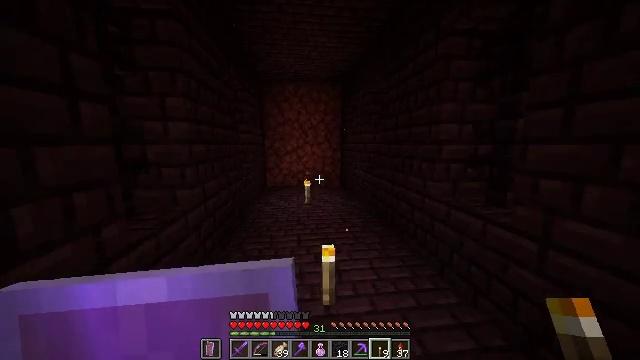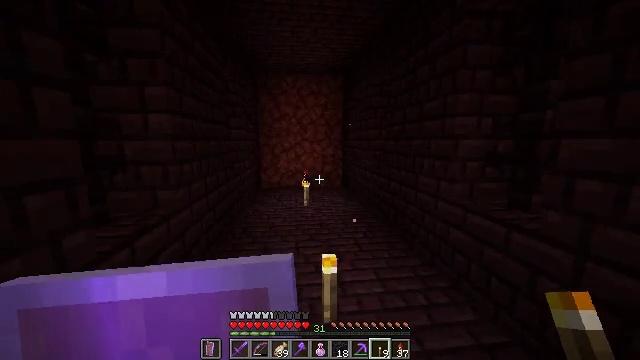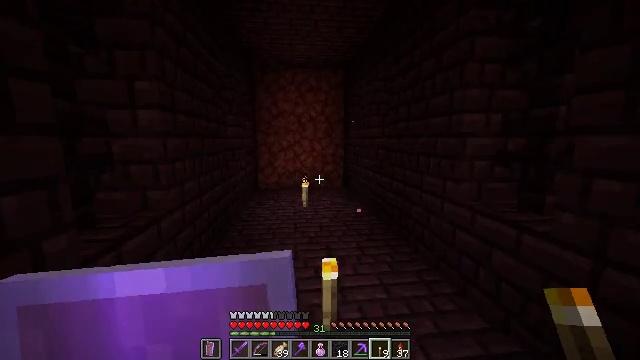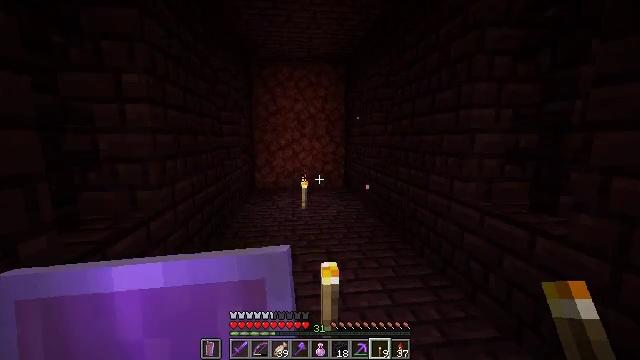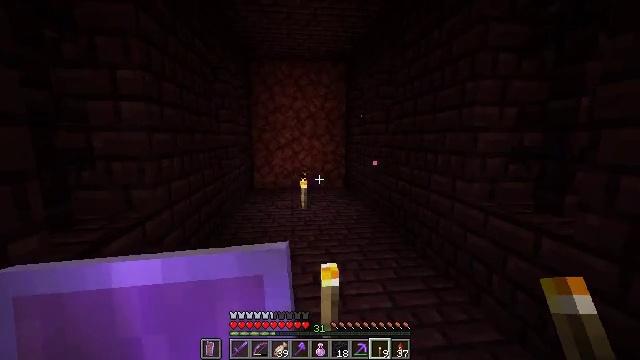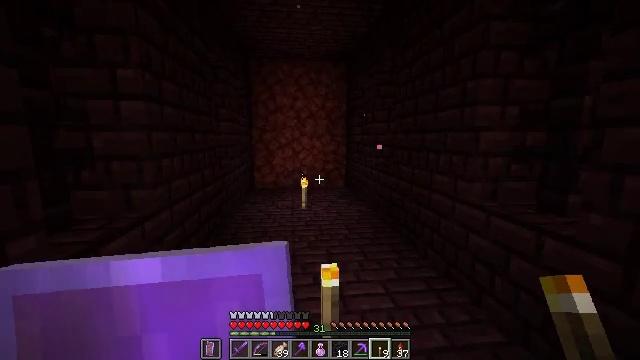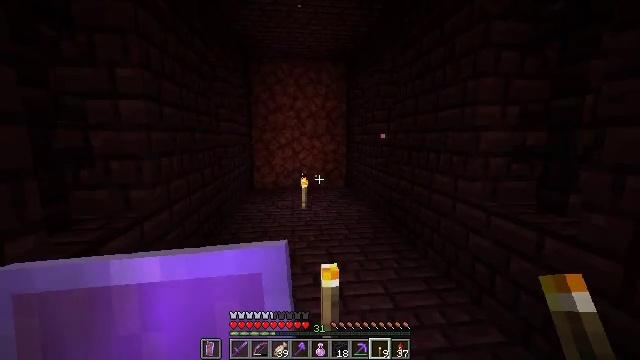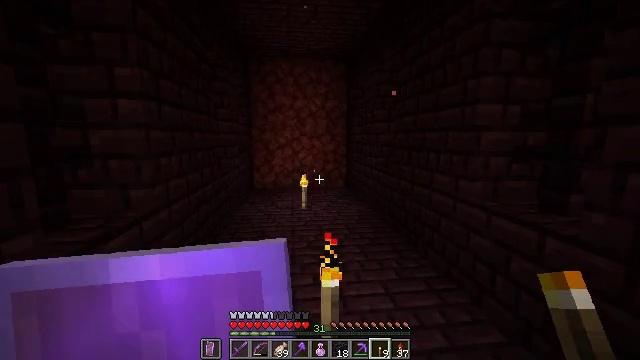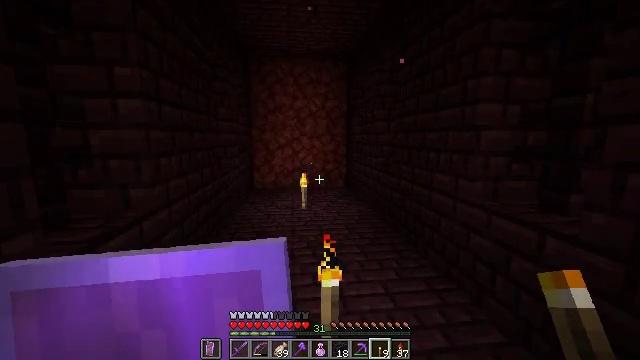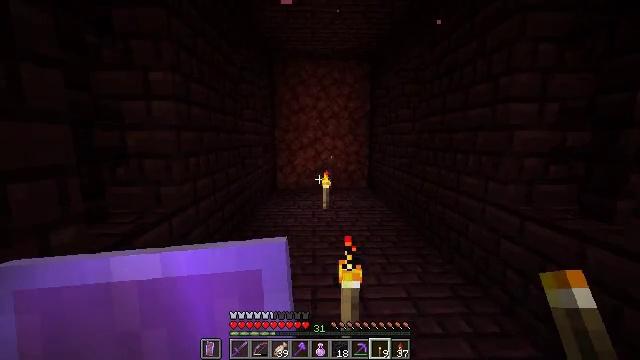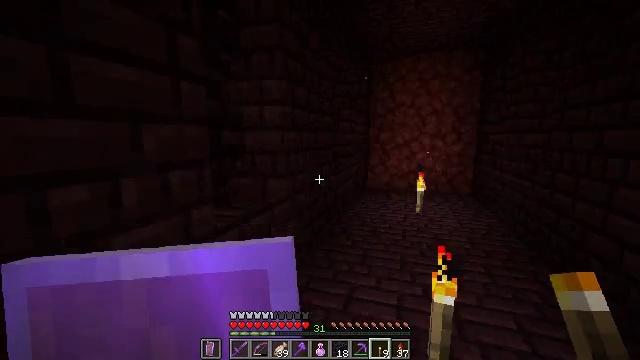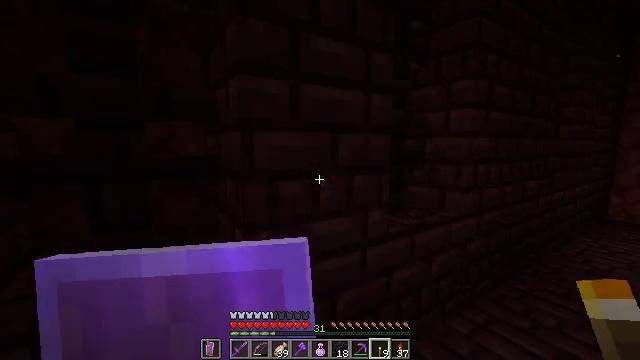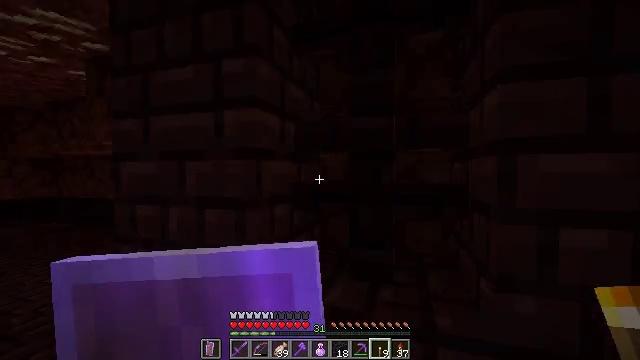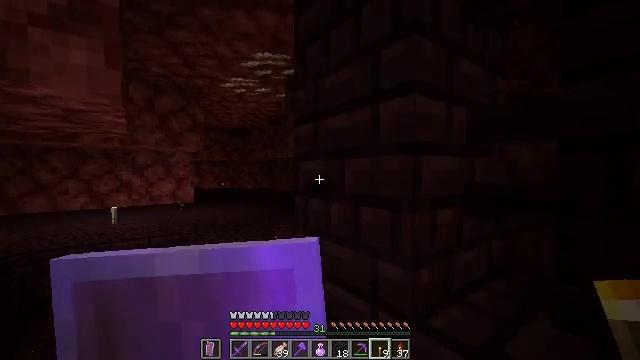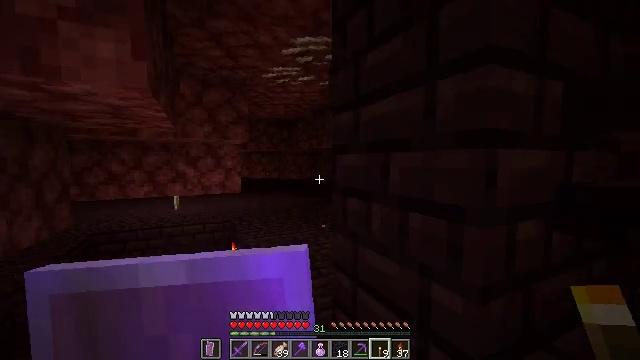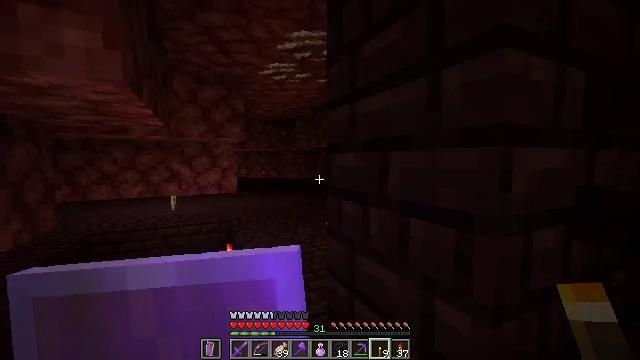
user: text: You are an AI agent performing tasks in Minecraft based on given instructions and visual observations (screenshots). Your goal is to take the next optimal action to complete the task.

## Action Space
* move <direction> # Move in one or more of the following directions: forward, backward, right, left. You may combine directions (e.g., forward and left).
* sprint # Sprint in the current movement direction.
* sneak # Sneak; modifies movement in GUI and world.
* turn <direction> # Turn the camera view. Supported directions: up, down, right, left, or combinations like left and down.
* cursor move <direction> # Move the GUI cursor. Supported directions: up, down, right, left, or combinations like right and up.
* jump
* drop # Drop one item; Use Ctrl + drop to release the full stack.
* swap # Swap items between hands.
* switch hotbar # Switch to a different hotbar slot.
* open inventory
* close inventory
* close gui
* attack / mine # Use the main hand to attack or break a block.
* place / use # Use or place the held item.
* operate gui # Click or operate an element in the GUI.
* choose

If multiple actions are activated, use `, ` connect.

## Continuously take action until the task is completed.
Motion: motion action
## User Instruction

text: Attack the chest to pick it up.
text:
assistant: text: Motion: no_op
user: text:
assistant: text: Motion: no_op
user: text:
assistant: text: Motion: no_op
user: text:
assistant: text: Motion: no_op
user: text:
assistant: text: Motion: no_op
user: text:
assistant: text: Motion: no_op
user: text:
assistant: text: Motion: no_op
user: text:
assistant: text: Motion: no_op
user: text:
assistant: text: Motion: turn left
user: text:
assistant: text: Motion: turn left
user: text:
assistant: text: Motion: move forward, turn left and up
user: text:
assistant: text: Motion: move forward, turn left and up
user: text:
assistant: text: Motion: move forward, turn left
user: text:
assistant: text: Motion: move forward, turn left and down
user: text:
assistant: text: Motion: no_op
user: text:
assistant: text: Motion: no_op
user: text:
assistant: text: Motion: no_op
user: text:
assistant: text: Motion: no_op
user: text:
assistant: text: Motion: no_op
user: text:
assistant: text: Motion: no_op
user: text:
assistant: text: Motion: no_op
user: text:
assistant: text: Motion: move forward
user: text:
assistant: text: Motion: move forward
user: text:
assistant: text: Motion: move forward
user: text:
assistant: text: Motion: move forward
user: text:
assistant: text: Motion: move forward
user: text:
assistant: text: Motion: move forward, turn down
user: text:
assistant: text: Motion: move forward, turn down
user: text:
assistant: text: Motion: turn down
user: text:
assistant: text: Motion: no_op